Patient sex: F
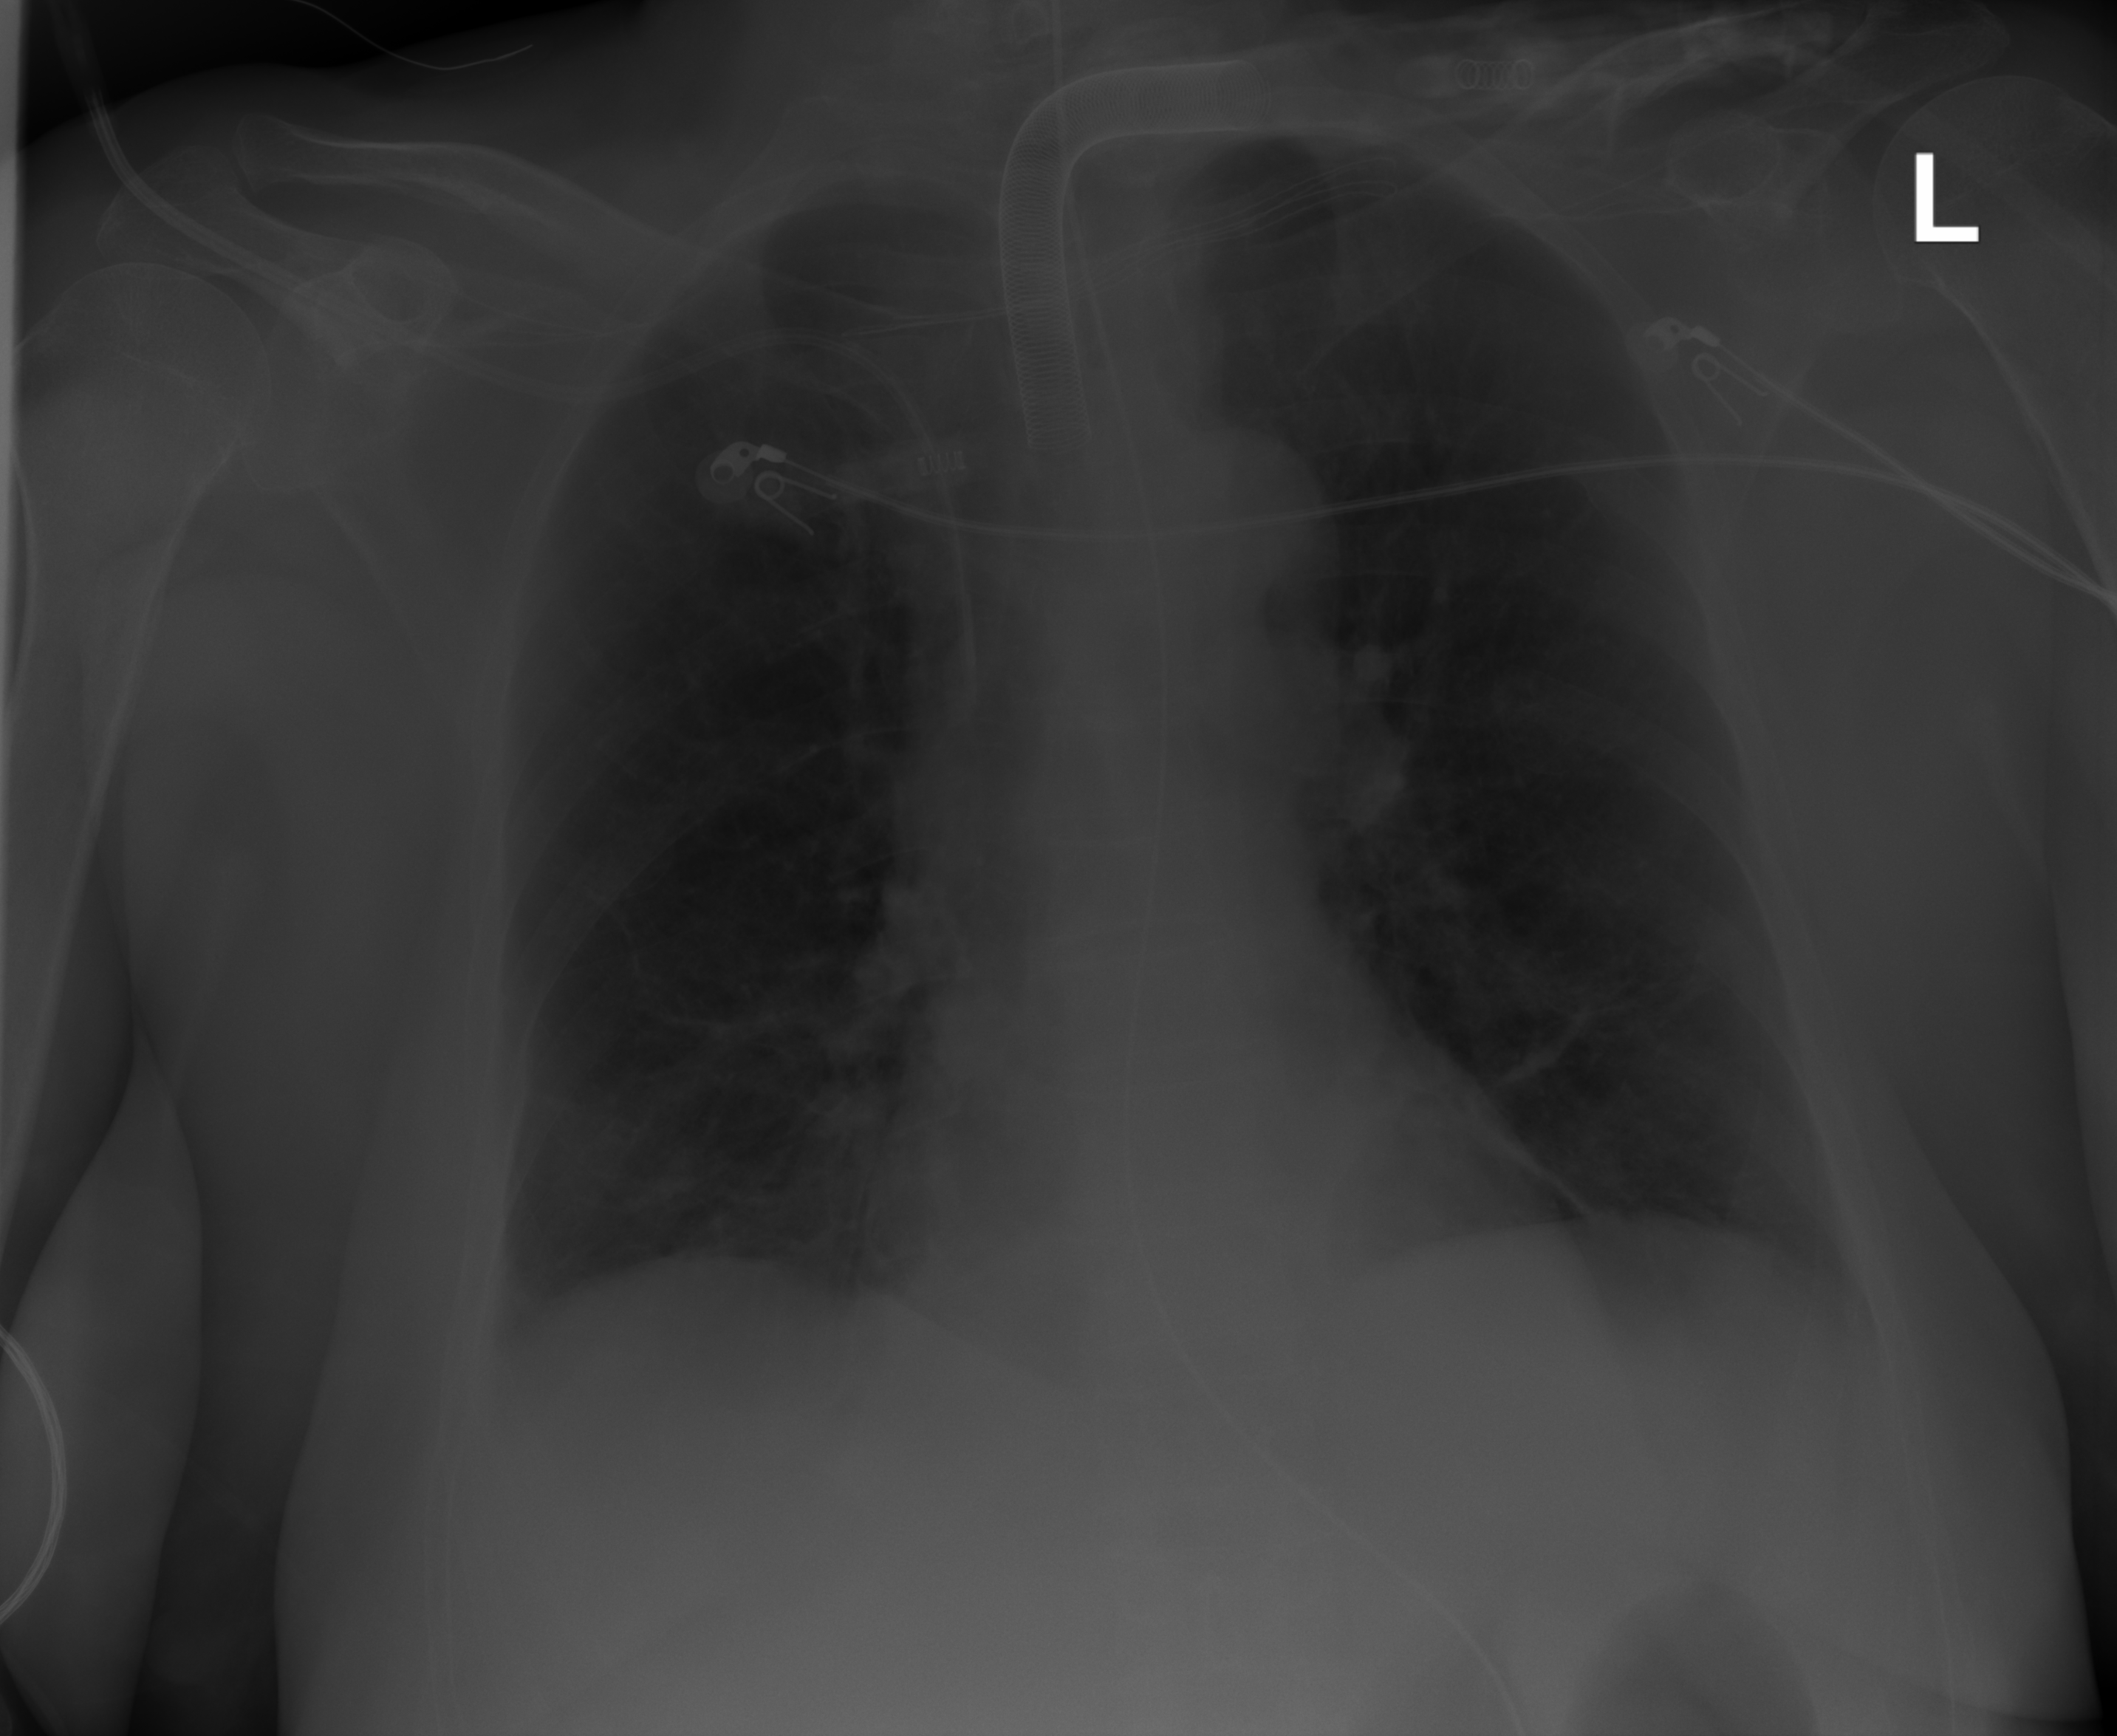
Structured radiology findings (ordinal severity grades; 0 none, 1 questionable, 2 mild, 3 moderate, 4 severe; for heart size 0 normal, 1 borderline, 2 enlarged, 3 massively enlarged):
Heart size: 0
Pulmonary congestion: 0
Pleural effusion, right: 0
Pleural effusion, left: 0
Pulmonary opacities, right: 0
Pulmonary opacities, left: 0
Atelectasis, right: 0
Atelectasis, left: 2